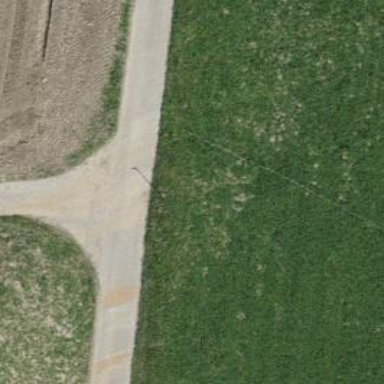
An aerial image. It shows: Paved track with grade 1 tracktype.